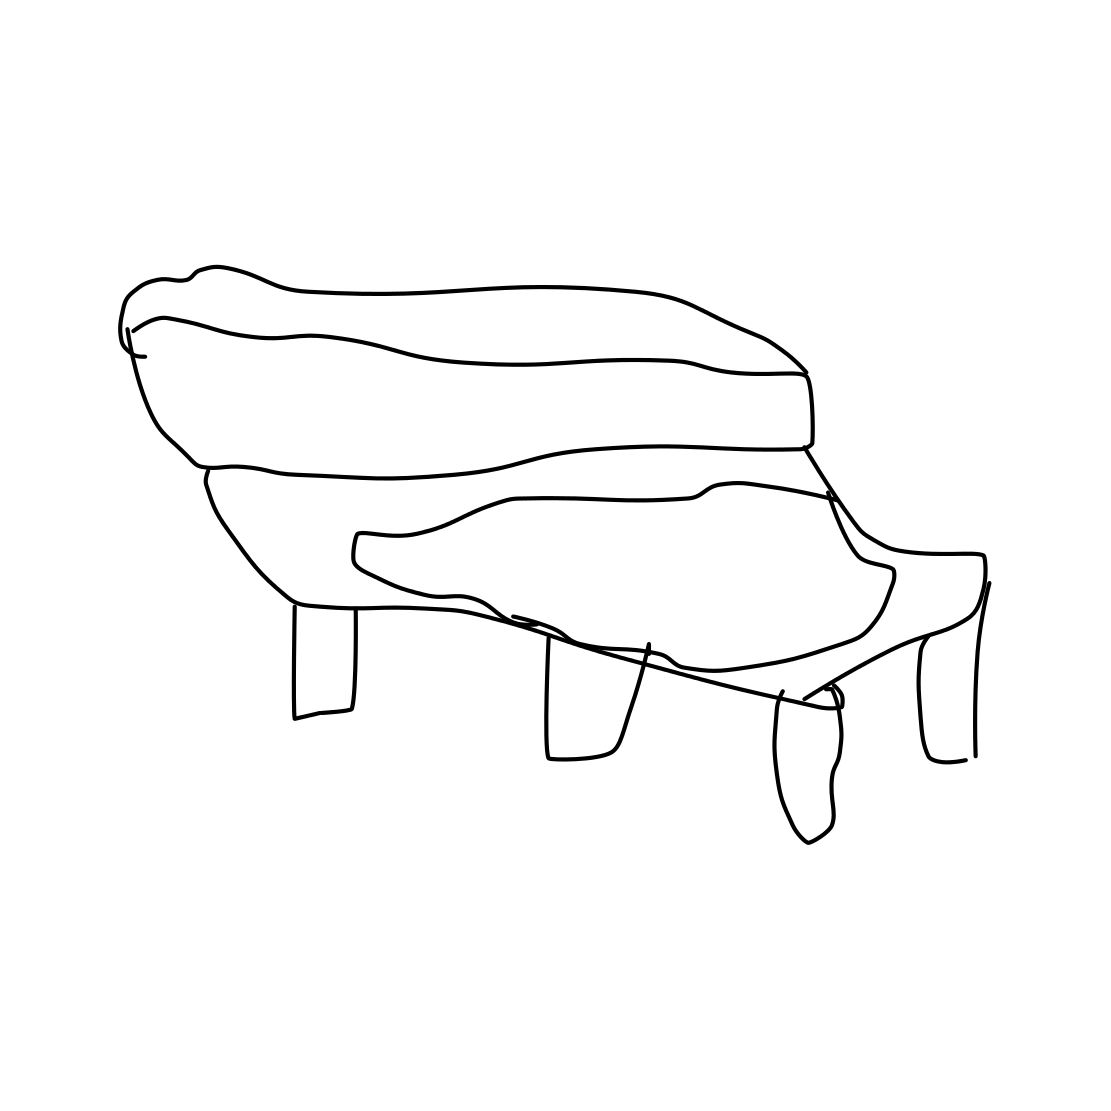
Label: couch